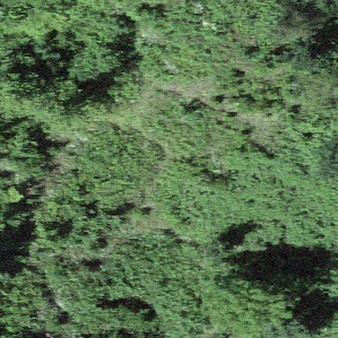
Label: other